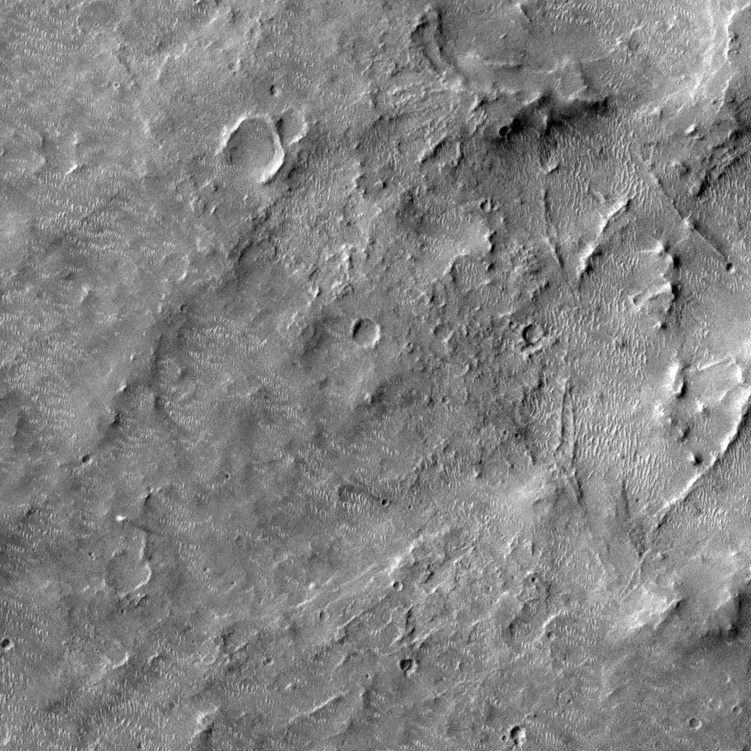
Label: dustdevil